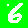
Digit: 6